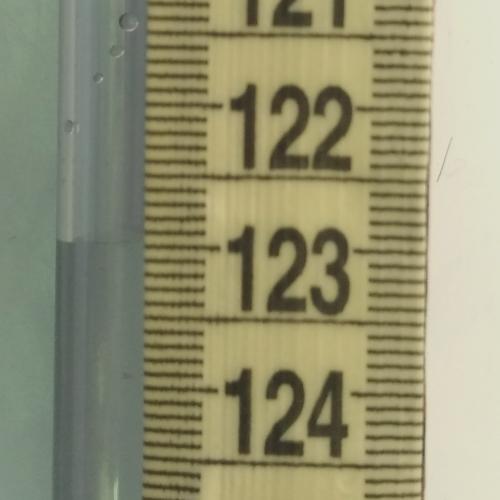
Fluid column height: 123.0 cm